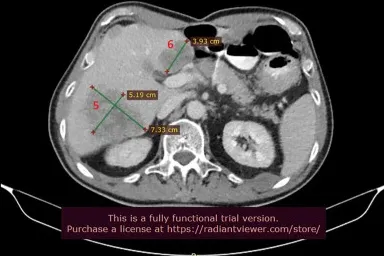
(A, B): Baseline abdominal CT showing multiple hepatic metastases (June 2021).
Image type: radiology (ct)